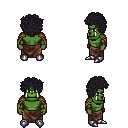
a pixel art fantasy rpg character, male body template, orc, green skin, leather shoulder armor, robe skirt, raven curly afro hairstyle, cloth bracers, metal boots, four views (front, back, left, right), 2x2 character sprite sheet, small pixel art, hard edges, no anti-aliasing